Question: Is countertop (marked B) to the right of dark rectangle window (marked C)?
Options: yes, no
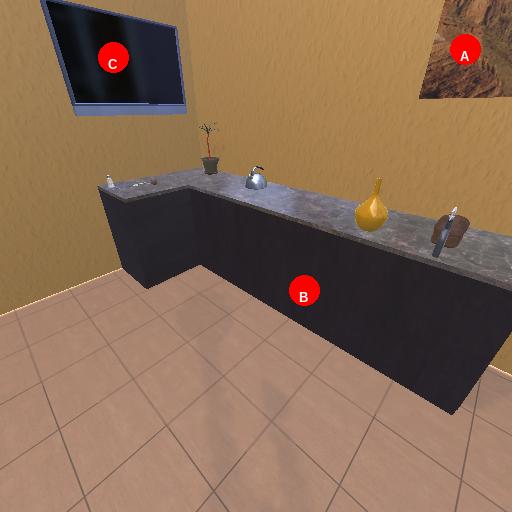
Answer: yes